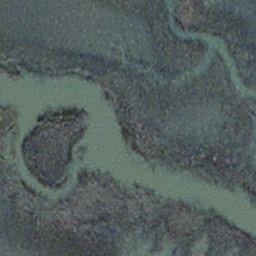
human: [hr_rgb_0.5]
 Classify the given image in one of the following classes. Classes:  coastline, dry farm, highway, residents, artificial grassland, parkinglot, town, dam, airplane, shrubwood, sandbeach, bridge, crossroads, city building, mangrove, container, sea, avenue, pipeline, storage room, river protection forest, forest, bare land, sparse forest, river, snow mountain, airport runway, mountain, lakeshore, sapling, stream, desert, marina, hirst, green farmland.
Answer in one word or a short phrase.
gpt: stream